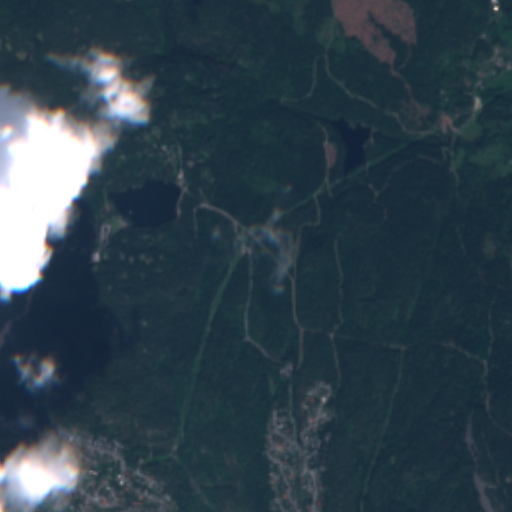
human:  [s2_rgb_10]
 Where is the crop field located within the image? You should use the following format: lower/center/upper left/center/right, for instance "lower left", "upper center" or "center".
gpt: The crop field is located in the upper right of the image.
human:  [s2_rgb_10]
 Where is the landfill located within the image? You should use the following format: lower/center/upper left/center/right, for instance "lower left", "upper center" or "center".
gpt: There is no landfill in the image.